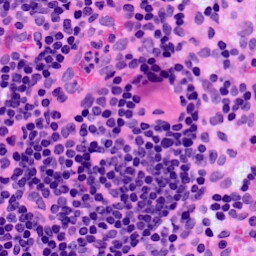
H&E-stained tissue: LymphNode